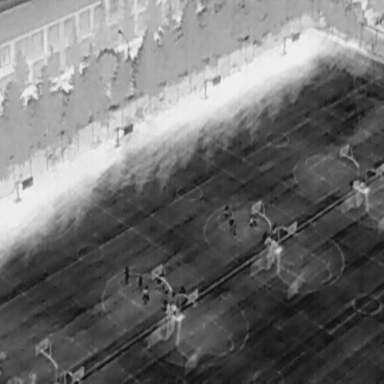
There are six People in the infrared image.